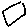
Label: square